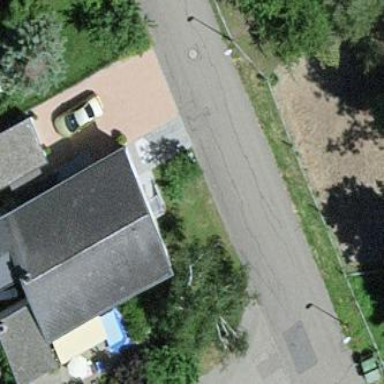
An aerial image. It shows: Simple house.